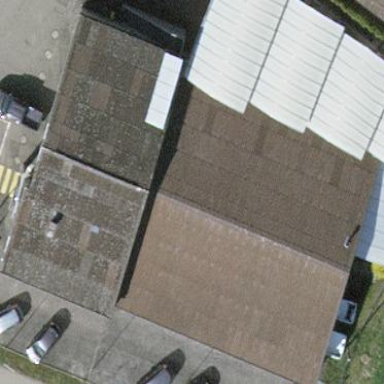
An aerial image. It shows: Building that is car shop offering dealer and repair services.